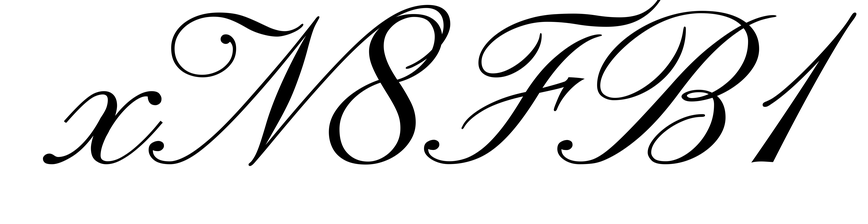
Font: PinyonScript-Regular